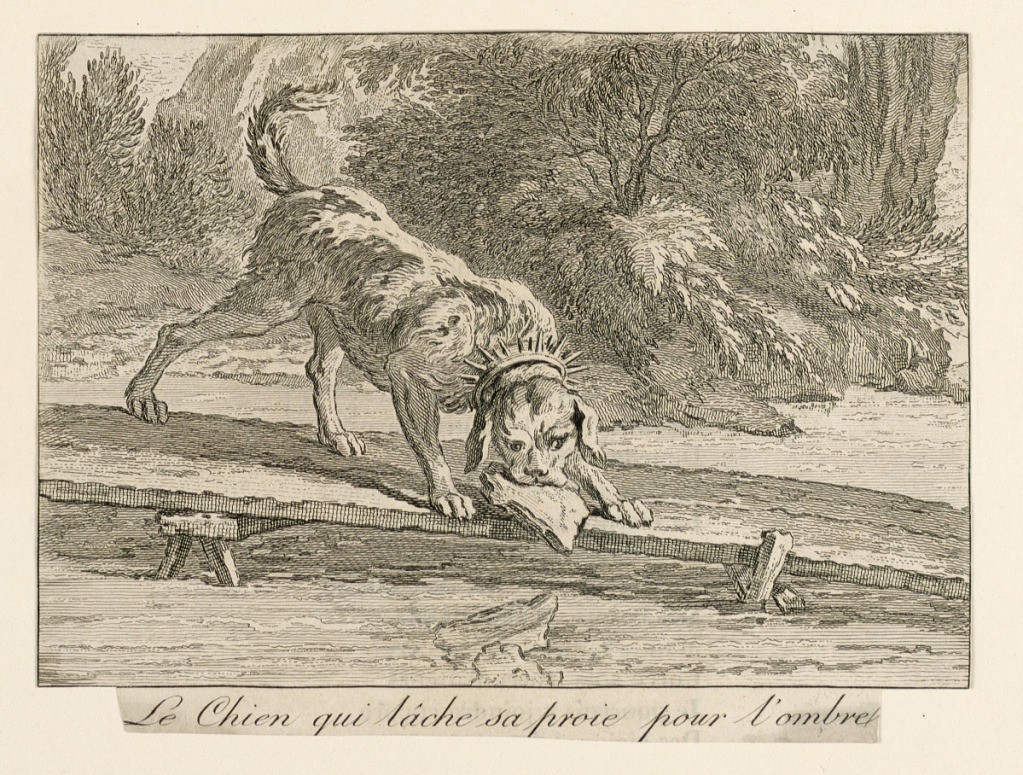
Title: "Le chien qui lache sa proie pour l'ombre" from La Fontaine's Fables
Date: ca. 1770–1800
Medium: Black ink on white paper
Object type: Engraving
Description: Horizontal rectangle. Scene from La Fontaine's fable, showing a dog standing on a plank bridge, a piece of meat in his mouth, regarding his reflection in the water.